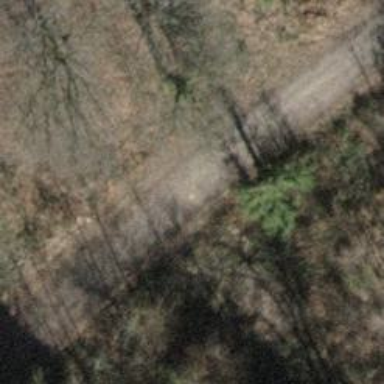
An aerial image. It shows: Gravel track with grade2 quality.